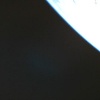
Label: space